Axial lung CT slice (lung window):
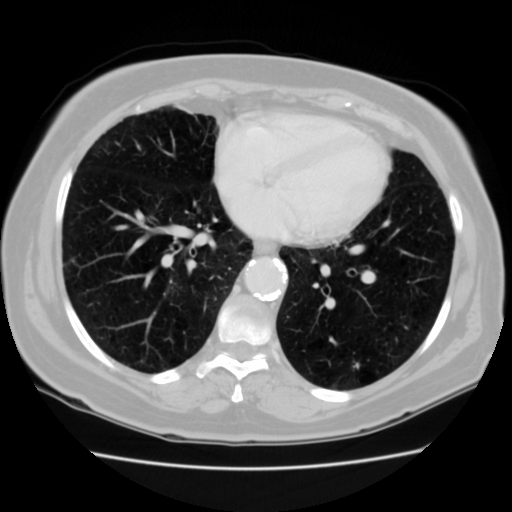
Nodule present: no